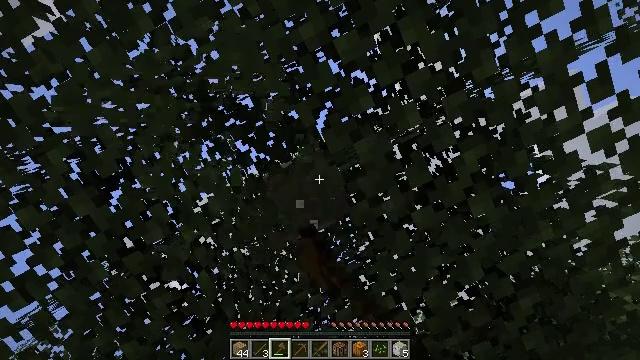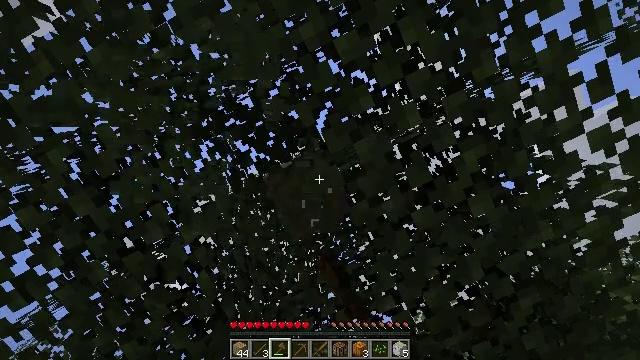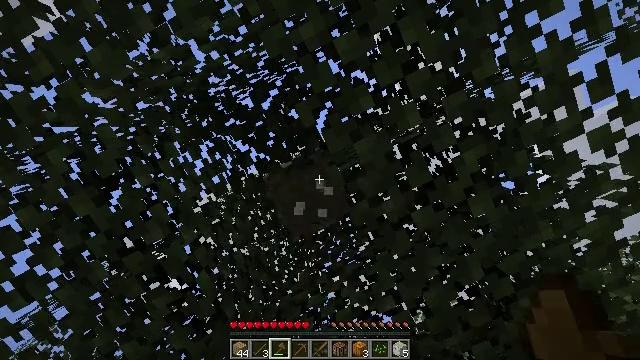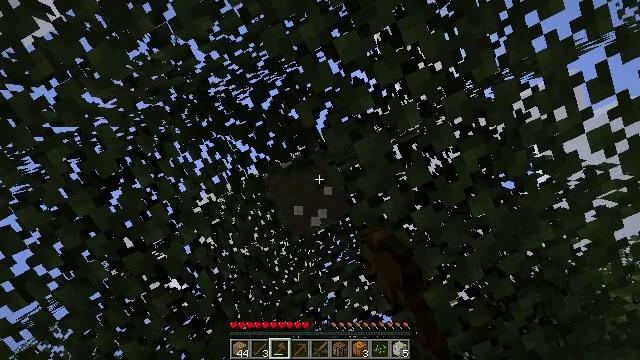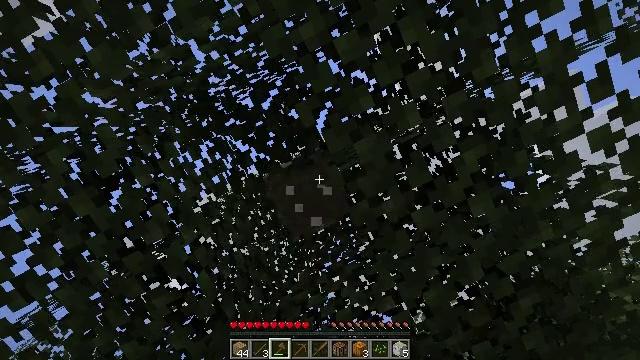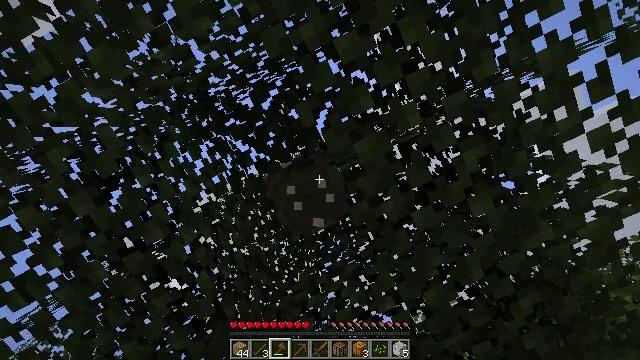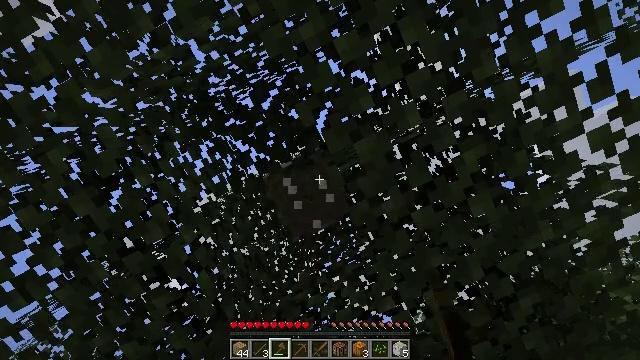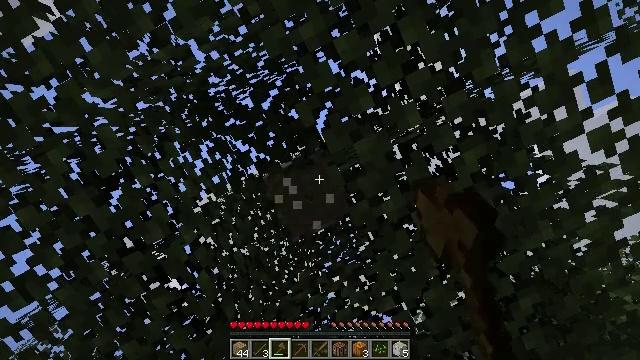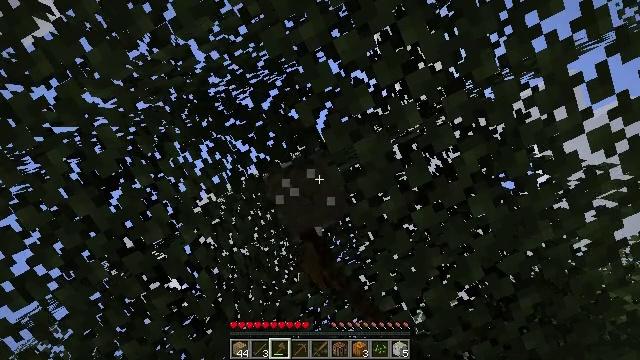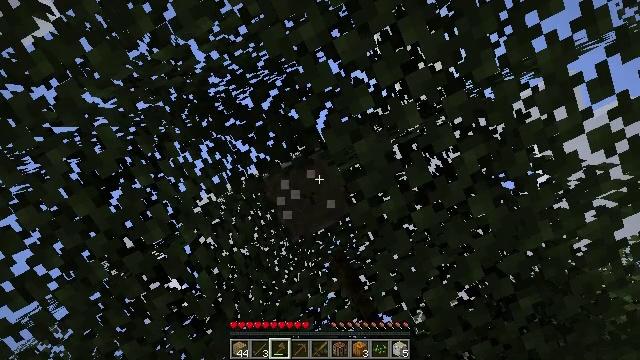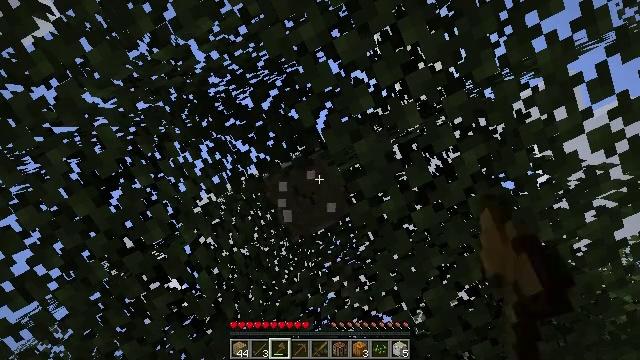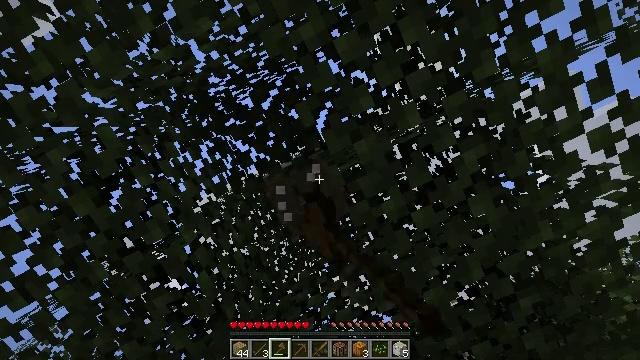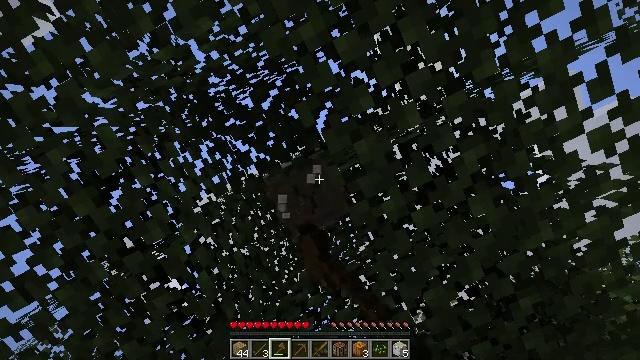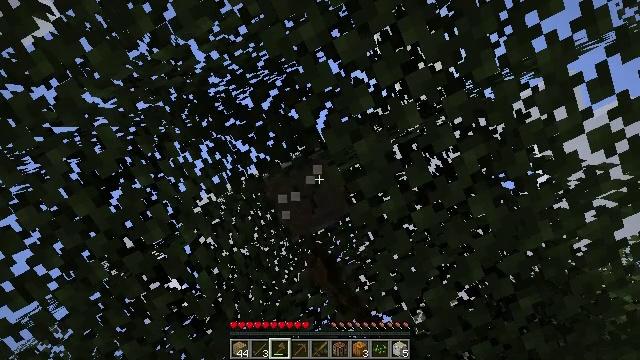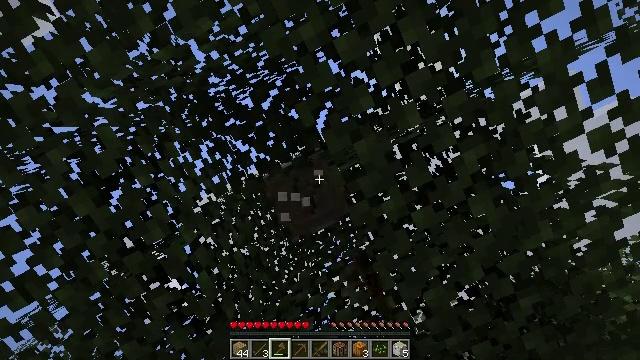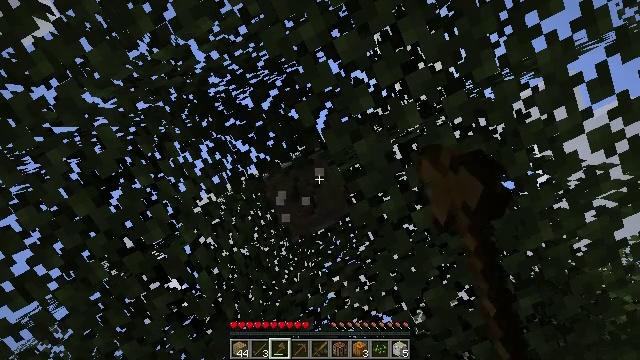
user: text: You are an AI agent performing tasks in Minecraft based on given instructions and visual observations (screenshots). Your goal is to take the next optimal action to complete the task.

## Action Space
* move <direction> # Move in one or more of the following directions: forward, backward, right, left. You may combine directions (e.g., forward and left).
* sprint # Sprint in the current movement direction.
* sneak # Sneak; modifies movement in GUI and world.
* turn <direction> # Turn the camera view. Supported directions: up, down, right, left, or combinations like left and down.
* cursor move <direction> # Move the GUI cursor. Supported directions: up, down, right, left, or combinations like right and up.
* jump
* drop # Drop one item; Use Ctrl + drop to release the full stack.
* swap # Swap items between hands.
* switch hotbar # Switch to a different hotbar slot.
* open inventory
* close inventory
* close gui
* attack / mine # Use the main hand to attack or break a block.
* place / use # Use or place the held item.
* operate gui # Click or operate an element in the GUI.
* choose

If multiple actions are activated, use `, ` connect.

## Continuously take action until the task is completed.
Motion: motion action
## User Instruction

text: Chop down the birch log.
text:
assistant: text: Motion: attack / mine
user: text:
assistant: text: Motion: attack / mine
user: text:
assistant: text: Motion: attack / mine
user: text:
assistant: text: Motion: attack / mine
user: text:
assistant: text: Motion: attack / mine
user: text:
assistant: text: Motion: attack / mine
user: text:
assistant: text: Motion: attack / mine
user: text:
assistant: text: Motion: attack / mine
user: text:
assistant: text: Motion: attack / mine
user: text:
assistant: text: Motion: attack / mine
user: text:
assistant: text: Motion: attack / mine
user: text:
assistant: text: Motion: attack / mine
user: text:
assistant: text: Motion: attack / mine
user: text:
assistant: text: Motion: attack / mine
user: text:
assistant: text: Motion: attack / mine
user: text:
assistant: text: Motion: attack / mine
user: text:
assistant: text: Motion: attack / mine
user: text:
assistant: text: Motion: attack / mine
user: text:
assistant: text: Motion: attack / mine
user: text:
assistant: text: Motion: attack / mine
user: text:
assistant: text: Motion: attack / mine
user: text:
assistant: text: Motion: attack / mine
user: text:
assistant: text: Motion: attack / mine
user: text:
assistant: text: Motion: attack / mine
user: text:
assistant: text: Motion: attack / mine
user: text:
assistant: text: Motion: attack / mine
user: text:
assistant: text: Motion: attack / mine
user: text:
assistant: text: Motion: attack / mine
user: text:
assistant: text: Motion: attack / mine
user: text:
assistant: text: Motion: attack / mine